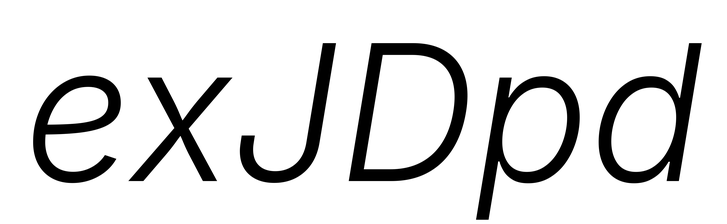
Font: Inter-Italic_Light_Italic